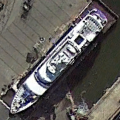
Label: Megayacht